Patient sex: M
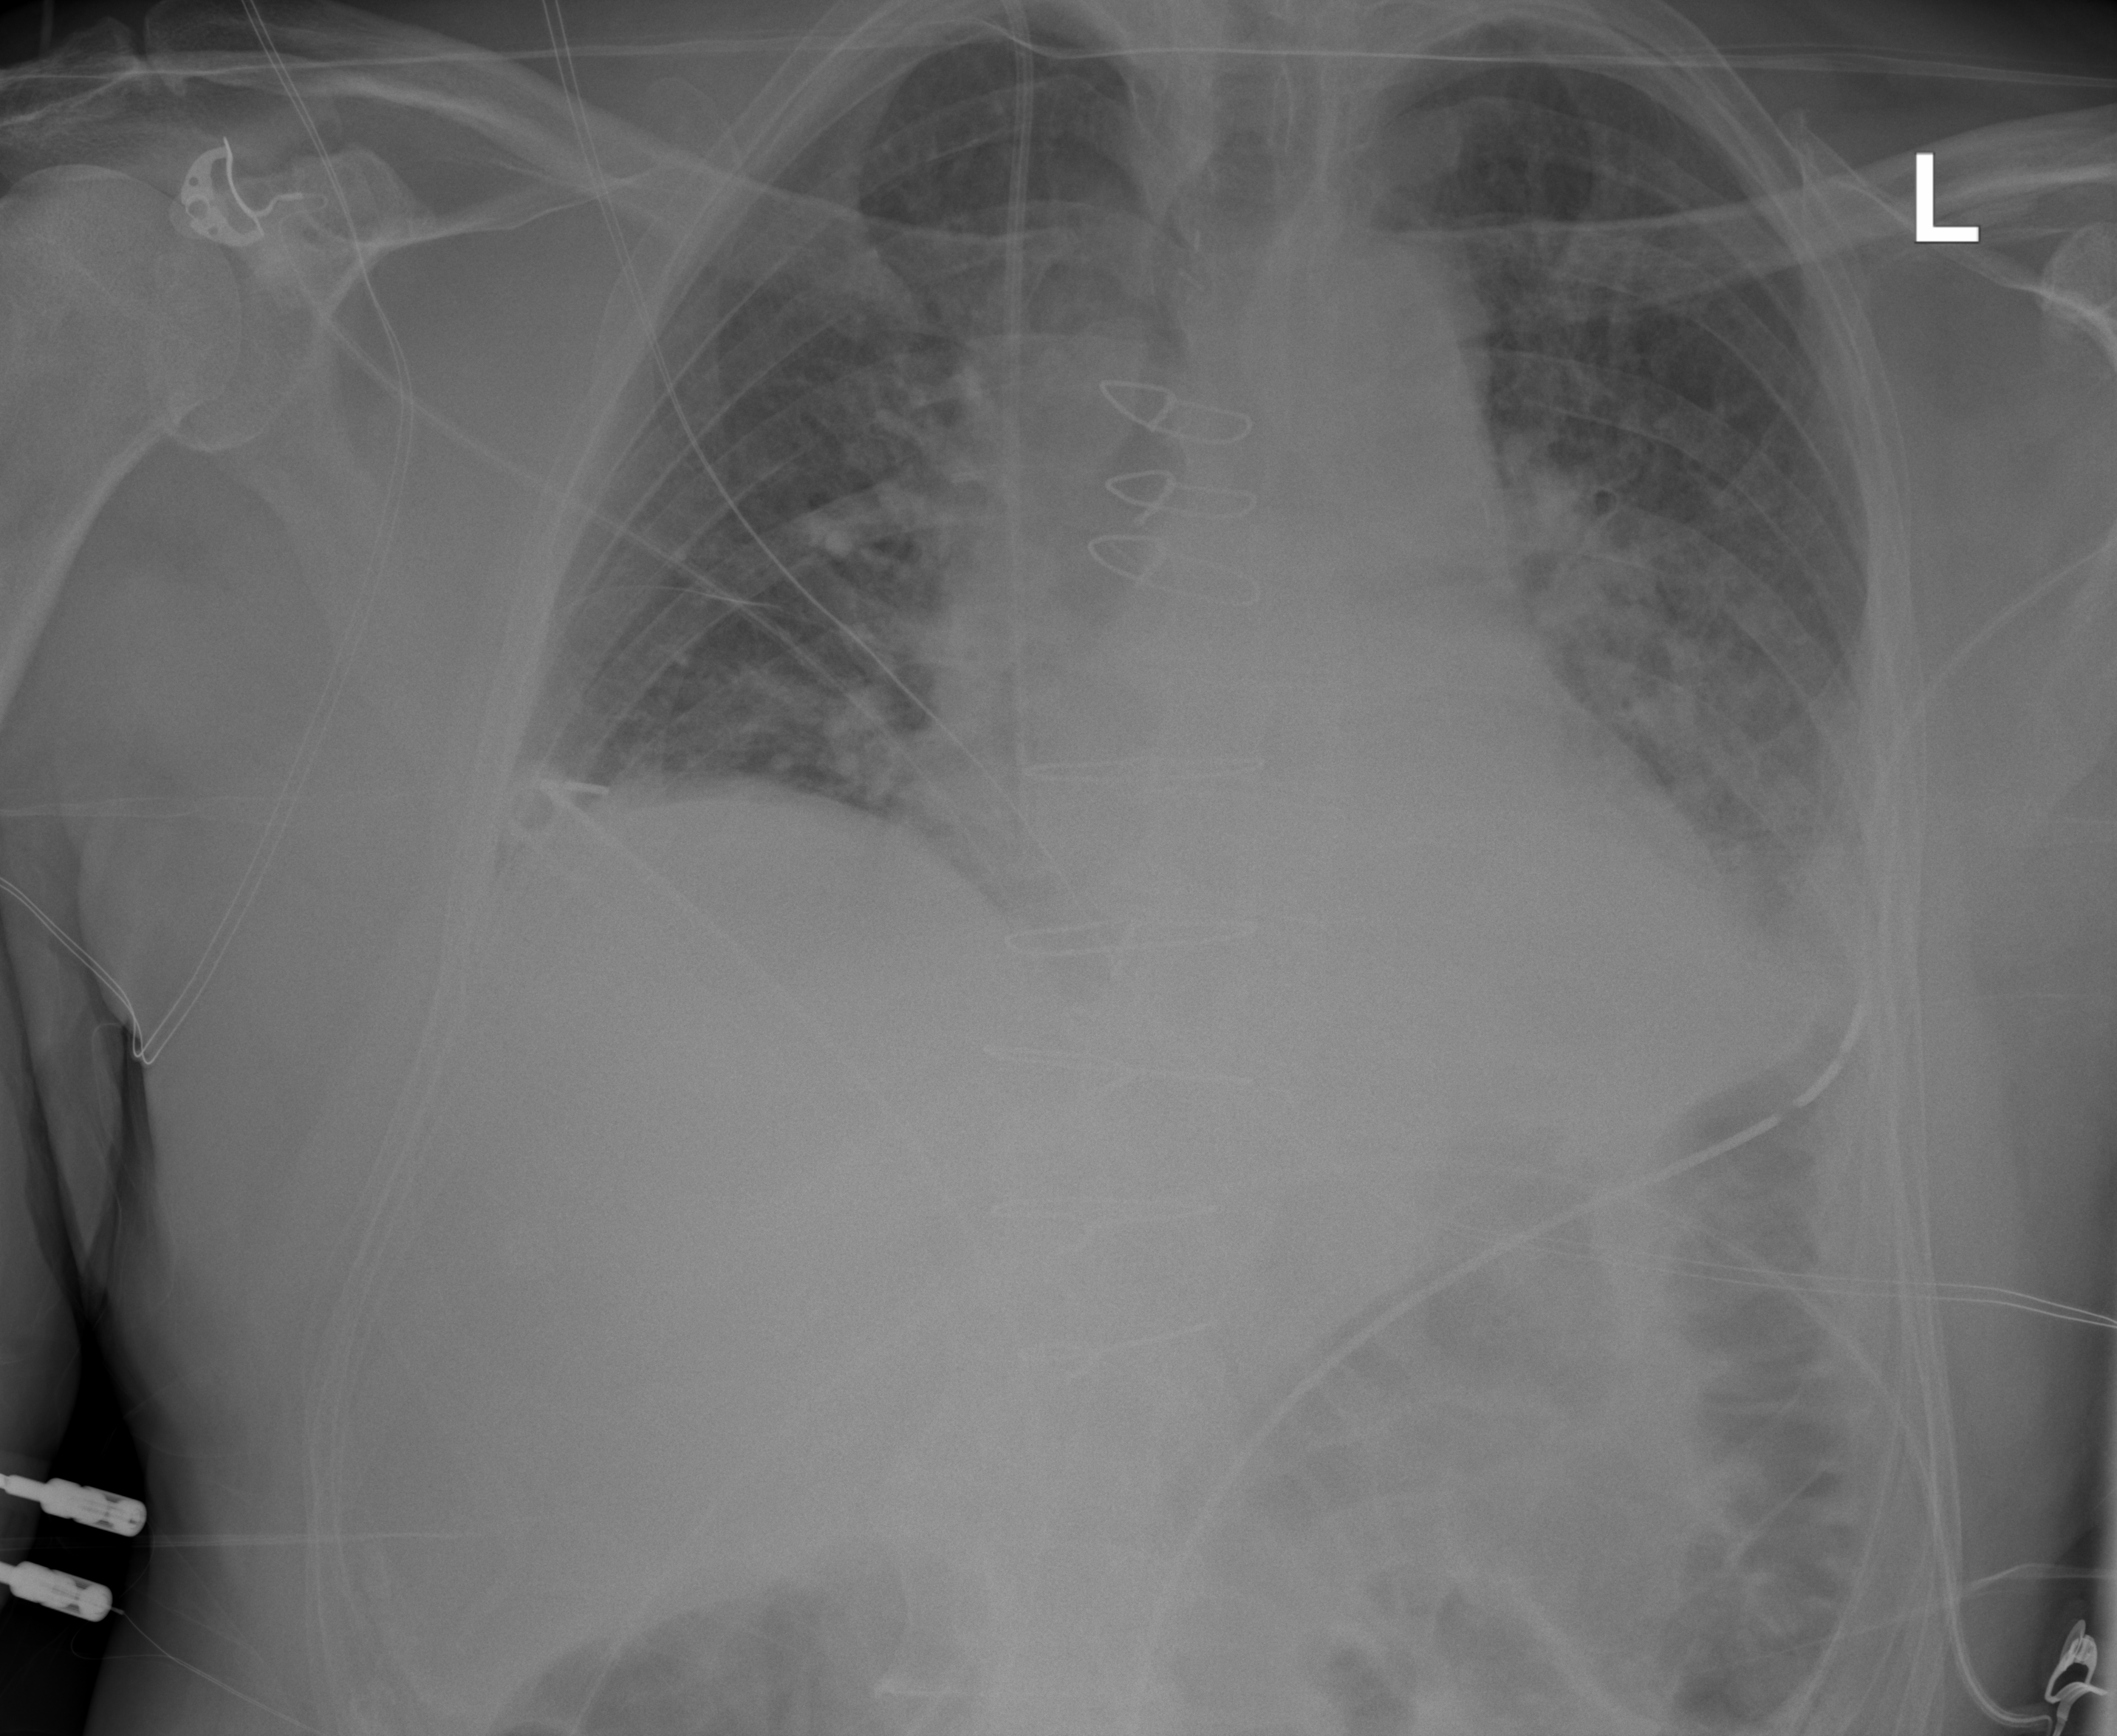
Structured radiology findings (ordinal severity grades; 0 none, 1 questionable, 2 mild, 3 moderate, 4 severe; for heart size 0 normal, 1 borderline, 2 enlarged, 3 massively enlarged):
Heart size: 2
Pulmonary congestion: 2
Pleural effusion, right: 2
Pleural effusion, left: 2
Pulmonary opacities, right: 2
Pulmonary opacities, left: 2
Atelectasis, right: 2
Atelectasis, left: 2